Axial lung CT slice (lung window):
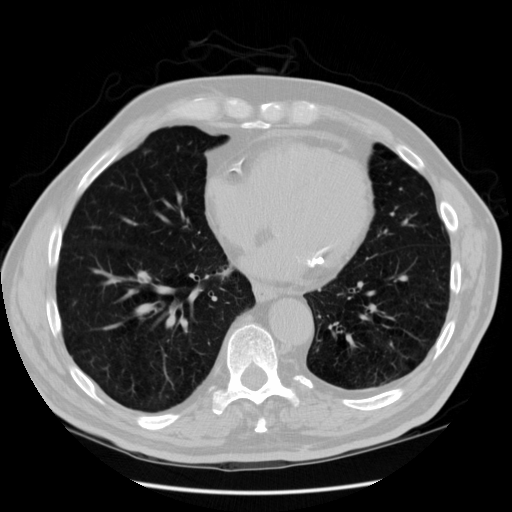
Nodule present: yes
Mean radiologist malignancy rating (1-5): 2